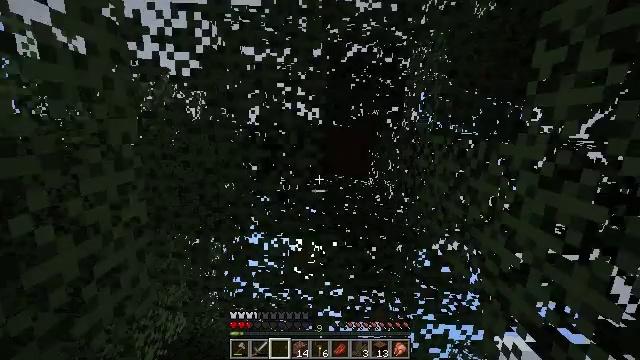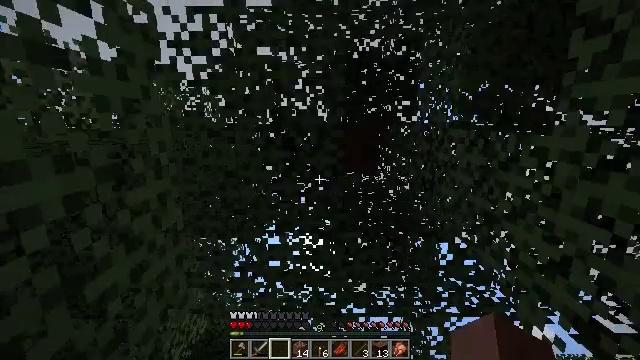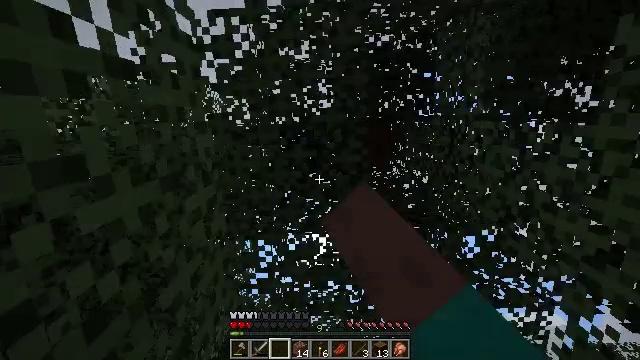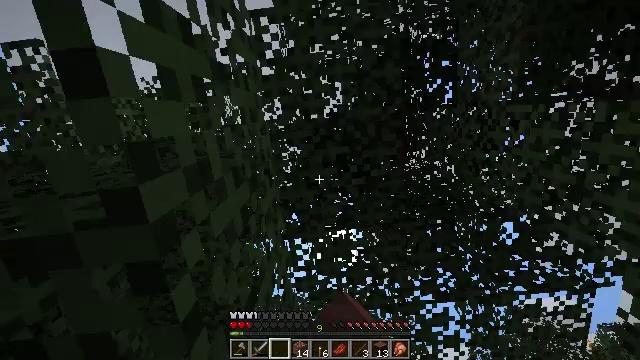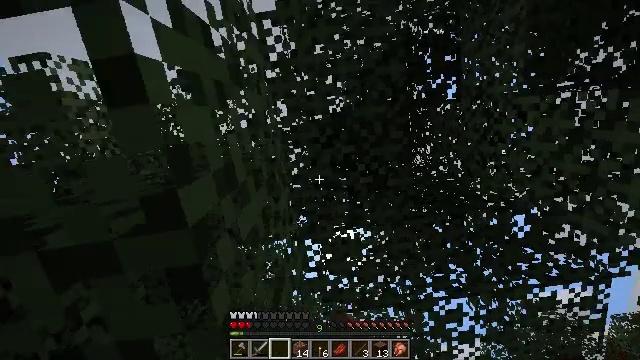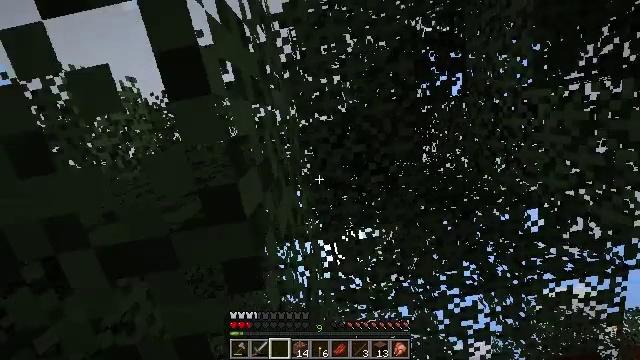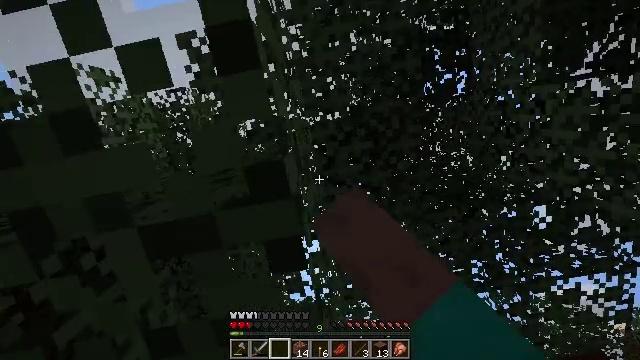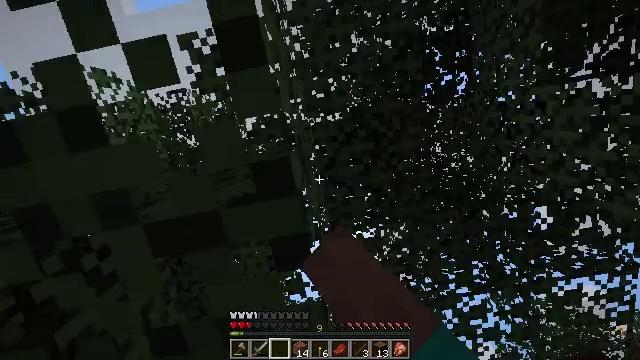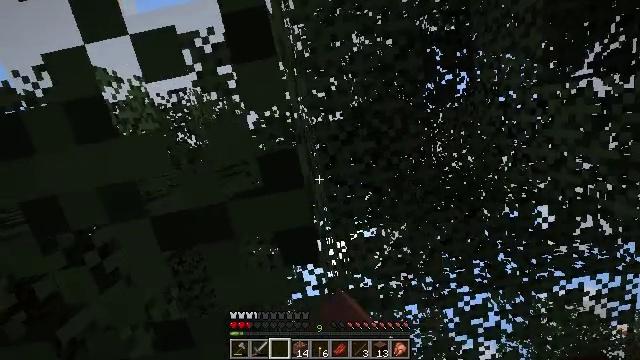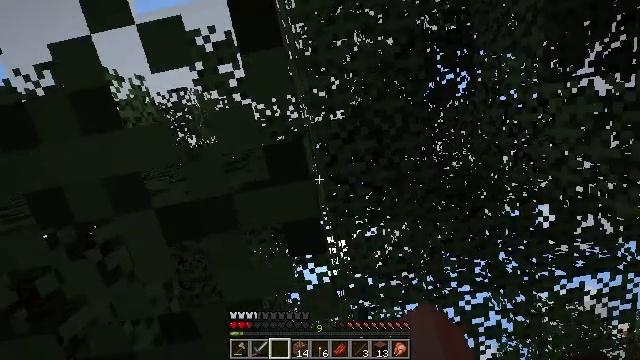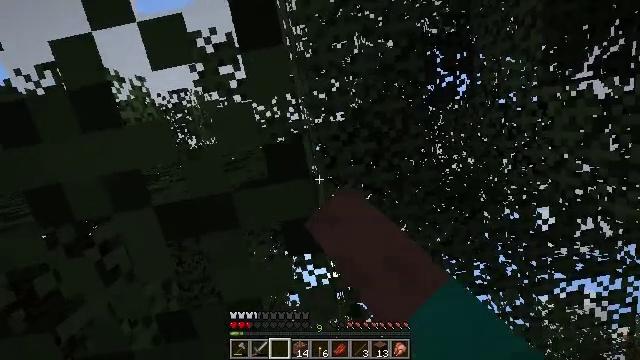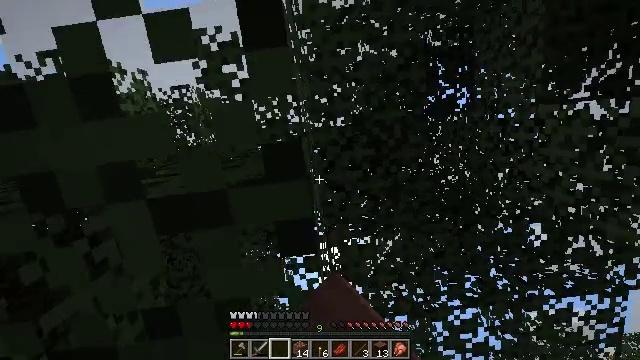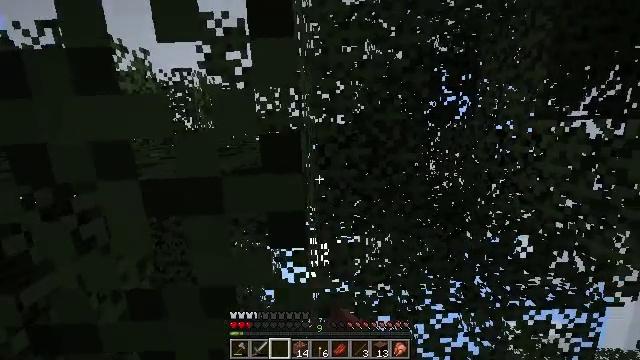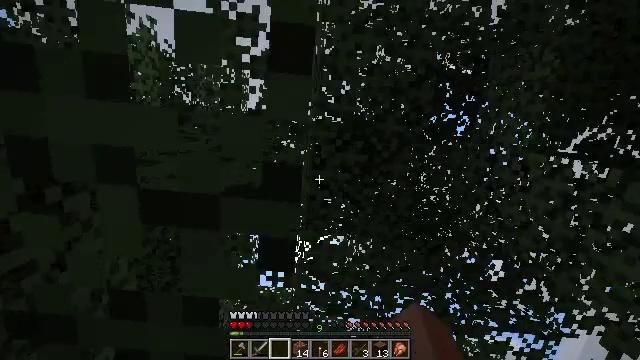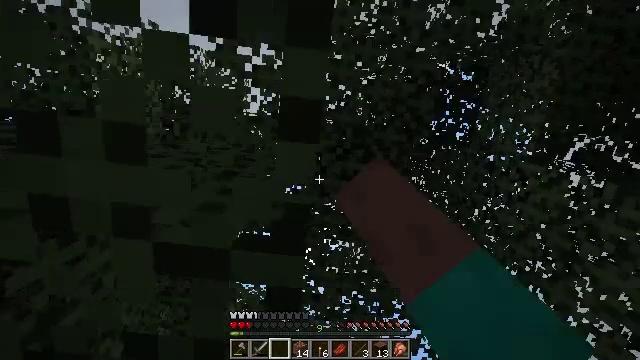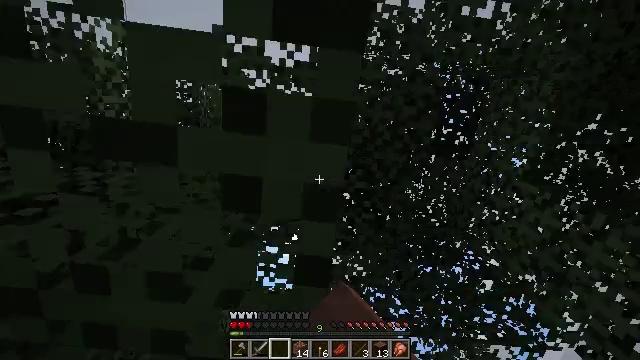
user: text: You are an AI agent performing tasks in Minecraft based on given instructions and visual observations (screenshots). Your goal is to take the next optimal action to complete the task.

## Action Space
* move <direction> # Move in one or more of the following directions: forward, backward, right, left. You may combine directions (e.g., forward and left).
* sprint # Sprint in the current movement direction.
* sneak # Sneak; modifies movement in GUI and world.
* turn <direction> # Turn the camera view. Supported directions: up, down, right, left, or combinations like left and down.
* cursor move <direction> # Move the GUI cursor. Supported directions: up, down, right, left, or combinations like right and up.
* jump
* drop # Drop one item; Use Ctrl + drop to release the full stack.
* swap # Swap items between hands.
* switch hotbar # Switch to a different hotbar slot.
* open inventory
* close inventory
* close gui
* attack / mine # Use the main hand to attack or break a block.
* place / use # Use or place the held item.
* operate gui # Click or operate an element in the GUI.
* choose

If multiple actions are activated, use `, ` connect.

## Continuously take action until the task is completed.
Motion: motion action
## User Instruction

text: Collect spruce leaves for landscaping.
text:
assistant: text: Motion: move left, turn left, attack / mine
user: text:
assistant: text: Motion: move left, turn left, attack / mine
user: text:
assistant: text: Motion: move left, turn left, attack / mine
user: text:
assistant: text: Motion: turn left, attack / mine
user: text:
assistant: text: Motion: turn left, attack / mine
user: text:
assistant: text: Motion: attack / mine
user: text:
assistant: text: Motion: attack / mine
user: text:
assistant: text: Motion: attack / mine
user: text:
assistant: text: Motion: attack / mine
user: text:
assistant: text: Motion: attack / mine
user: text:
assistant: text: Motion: turn right, attack / mine
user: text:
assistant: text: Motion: turn right, attack / mine
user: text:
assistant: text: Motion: move back, turn right and down, attack / mine
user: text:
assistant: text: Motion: move back, attack / mine
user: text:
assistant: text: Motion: move back, turn down, attack / mine
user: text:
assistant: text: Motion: move back and move right, turn down, attack / mine
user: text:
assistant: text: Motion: move back and move right, turn down, attack / mine
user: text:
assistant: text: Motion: move right, turn left and down, attack / mine
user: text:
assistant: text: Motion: turn down, attack / mine
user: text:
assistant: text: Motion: turn right and down, attack / mine
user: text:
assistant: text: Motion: turn right and down, attack / mine
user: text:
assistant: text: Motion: turn right and down, attack / mine
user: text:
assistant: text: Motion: move back, turn right and down, attack / mine
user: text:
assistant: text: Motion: move back and move right, turn right and down
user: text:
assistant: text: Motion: move back and move right, turn right and down
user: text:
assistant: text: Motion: move back and move right, turn right and down
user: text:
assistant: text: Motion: move back and move right, turn right and down
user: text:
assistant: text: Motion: move back and move right, turn right and down
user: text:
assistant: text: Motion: move back and move right, turn right and down
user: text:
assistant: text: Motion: move back and move right, turn right and down